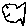
Label: fish